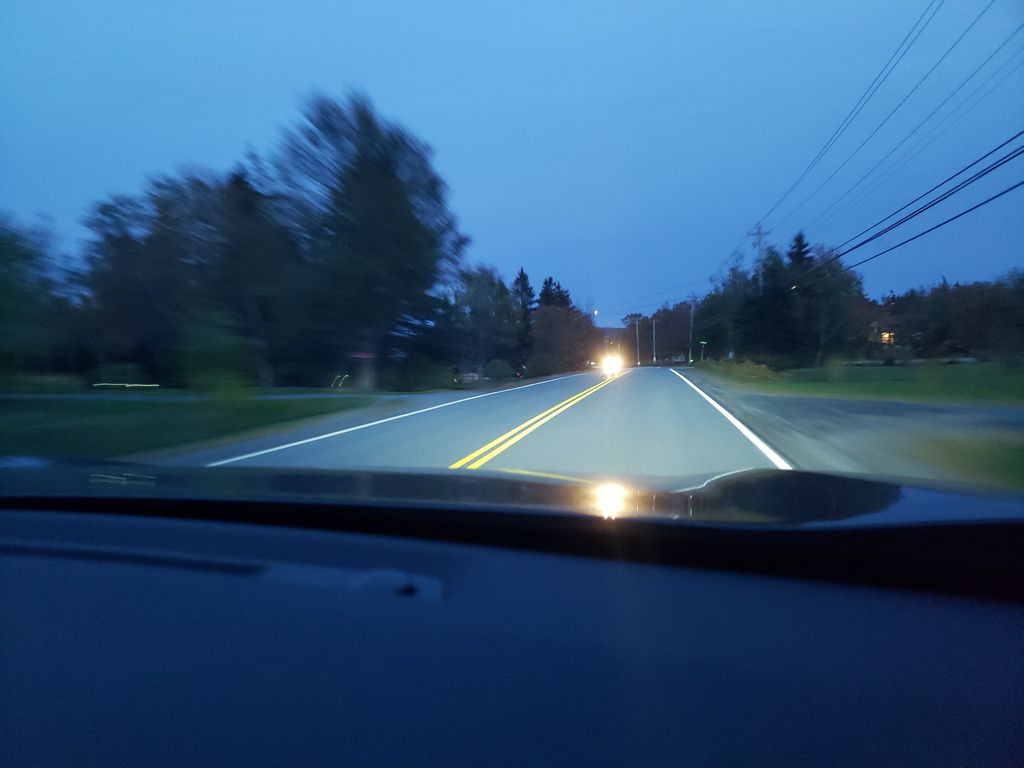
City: halifax